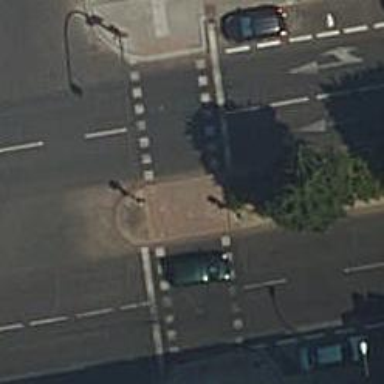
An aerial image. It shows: Kerb serving as barrier.